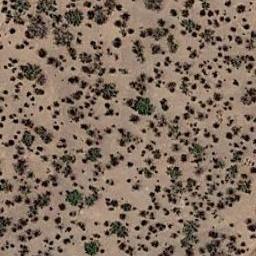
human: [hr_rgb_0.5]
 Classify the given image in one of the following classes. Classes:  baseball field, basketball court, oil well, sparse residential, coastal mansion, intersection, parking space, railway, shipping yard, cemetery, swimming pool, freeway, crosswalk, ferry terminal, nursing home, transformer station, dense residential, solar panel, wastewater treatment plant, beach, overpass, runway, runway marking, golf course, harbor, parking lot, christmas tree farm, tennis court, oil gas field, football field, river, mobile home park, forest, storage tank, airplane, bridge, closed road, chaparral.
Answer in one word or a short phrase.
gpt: chaparral